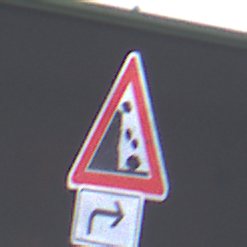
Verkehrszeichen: SteinschlagLinks
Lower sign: RichtungsangabeDurchPfeile5
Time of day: MorningAfternoon
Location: Outdoor (Suburban)
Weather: Overcast
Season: NotSpecified
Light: Natural